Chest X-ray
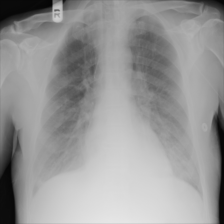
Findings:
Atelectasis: negative
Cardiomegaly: negative
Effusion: negative
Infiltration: negative
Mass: negative
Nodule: negative
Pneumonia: negative
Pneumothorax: negative
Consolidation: negative
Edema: negative
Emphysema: negative
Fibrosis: negative
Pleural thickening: negative
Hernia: negative